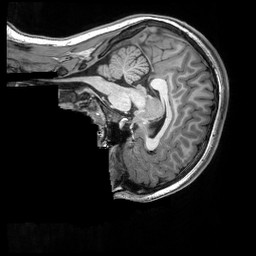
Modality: T1w
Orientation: sagittal